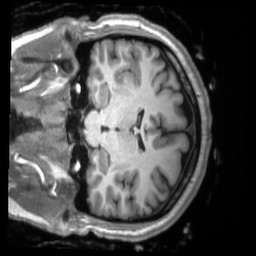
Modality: T1w
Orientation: coronal
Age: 26
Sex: female
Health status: ill
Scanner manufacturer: siemens
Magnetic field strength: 3 T
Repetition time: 2.2 s
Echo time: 0.00157 s